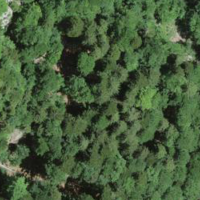
EUNIS habitat code: 44
Species observed at this site:
Bufo bufo